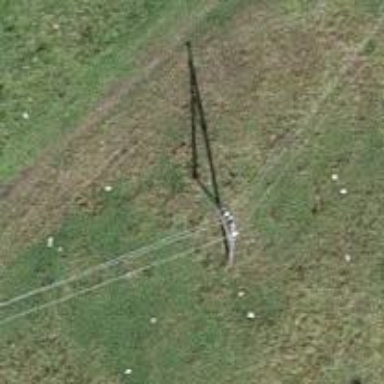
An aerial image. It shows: Power pole.